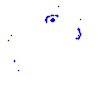
Particle: proton